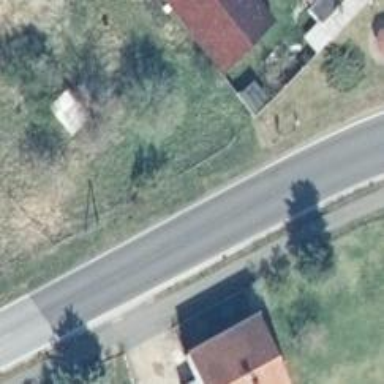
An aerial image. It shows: Secondary road with asphalt surface.